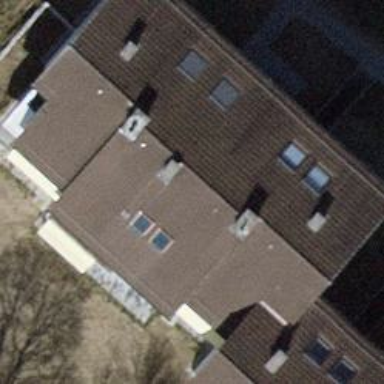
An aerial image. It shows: Apartments building with pitched roof.